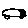
Label: car